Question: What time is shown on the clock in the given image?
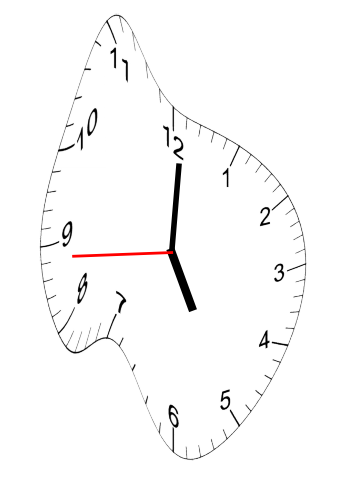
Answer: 05:00:44